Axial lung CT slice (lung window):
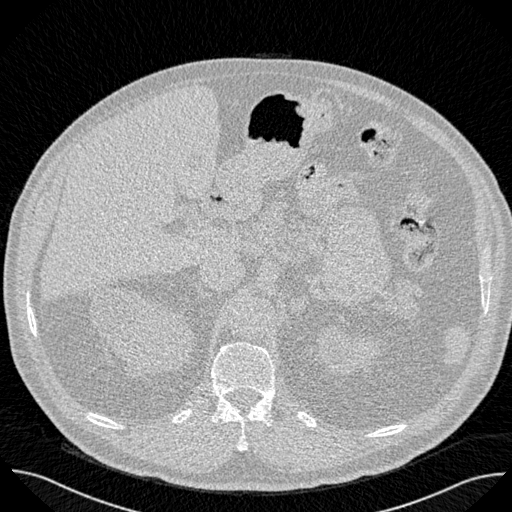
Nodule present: no